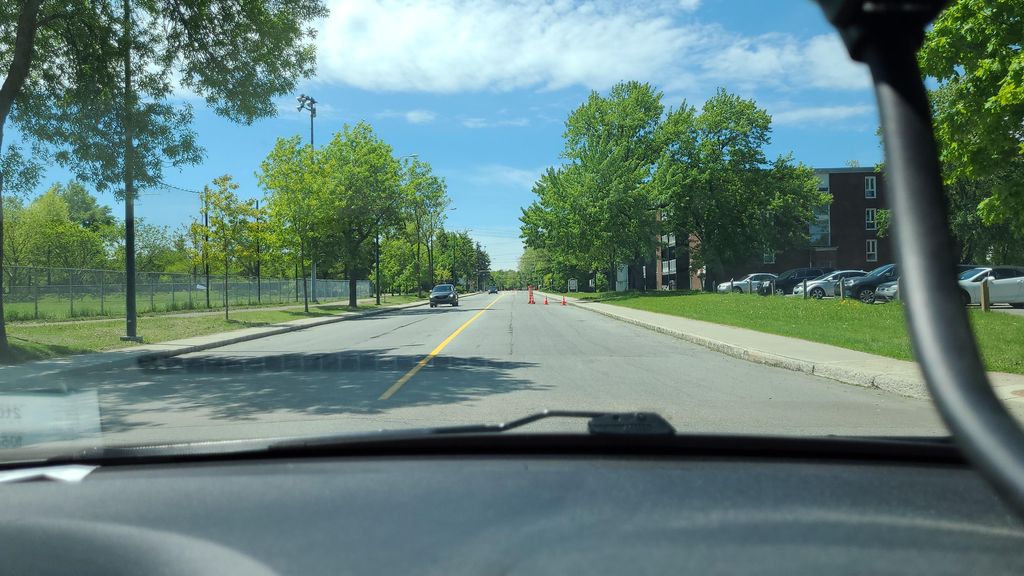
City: quebec_city